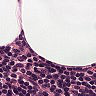
Metastatic tissue present: no